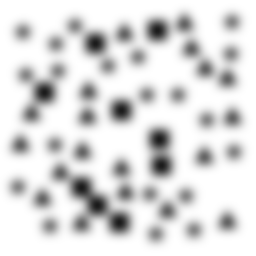
Squares: 9
Triangles: 19
Stars: 20
Total shapes: 48